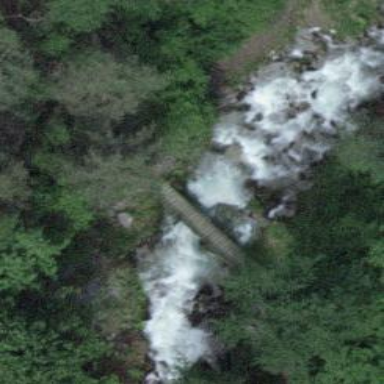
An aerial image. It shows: Path on bridge.